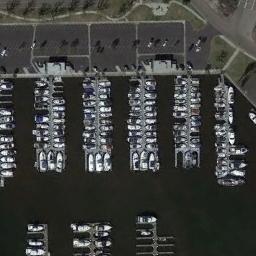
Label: harbor